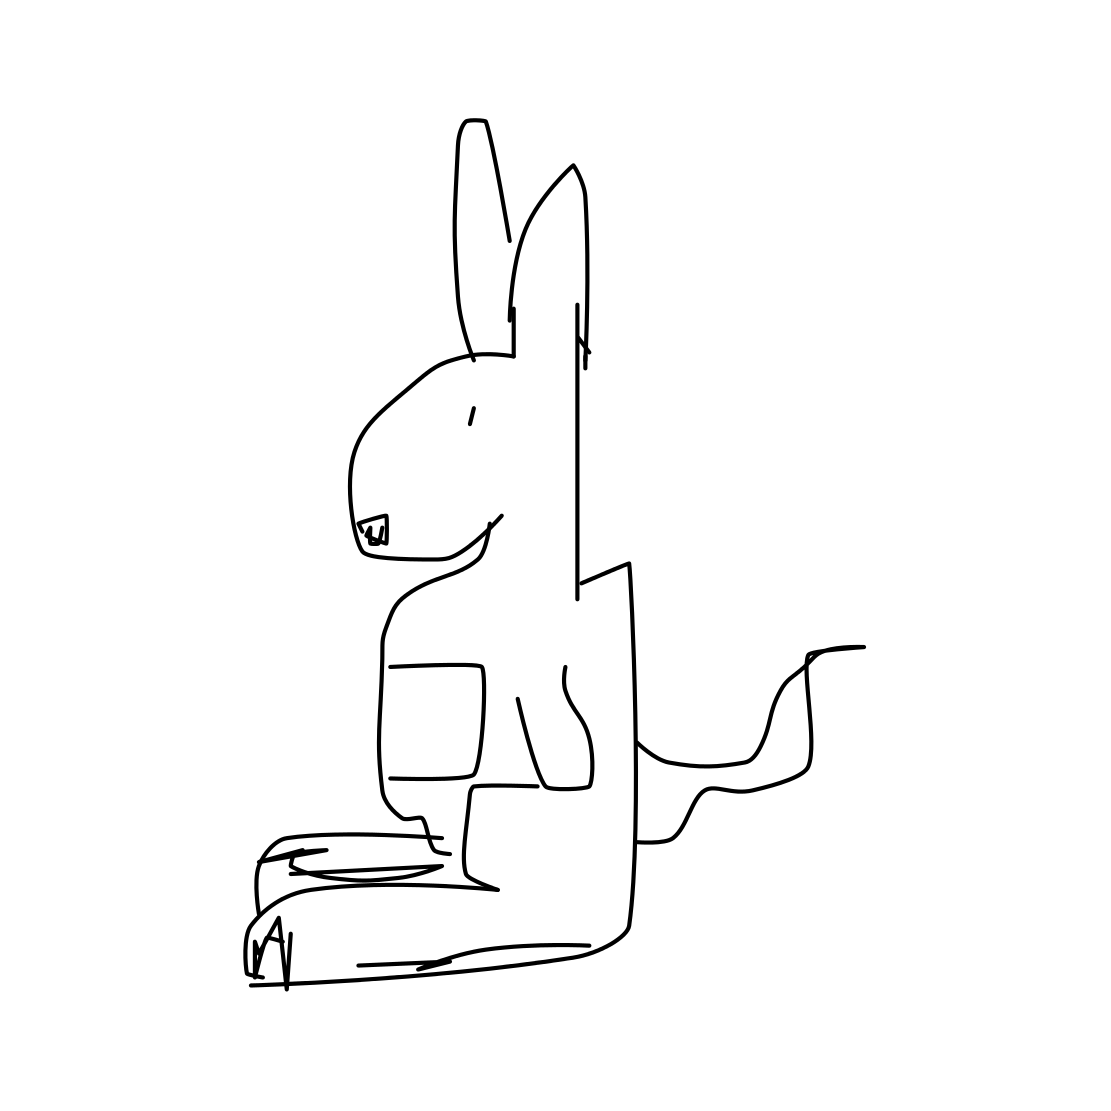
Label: kangaroo